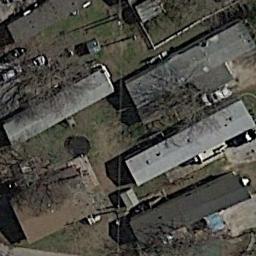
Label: mobile_home_park